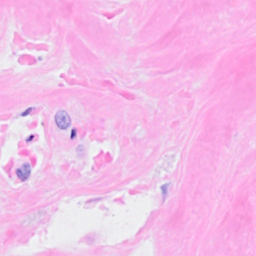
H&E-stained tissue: Breast